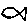
Label: fish